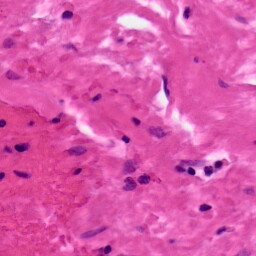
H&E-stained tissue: Ovarian